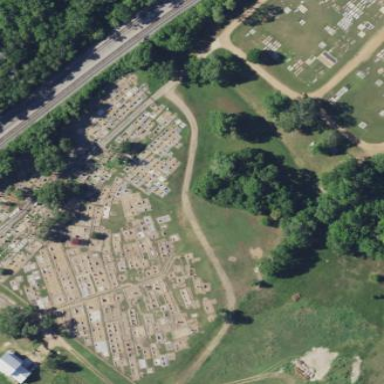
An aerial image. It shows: Cemetery.